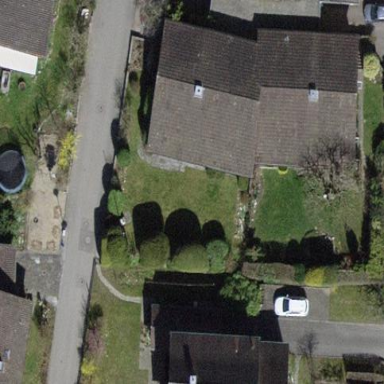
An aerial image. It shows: Semidetached house.